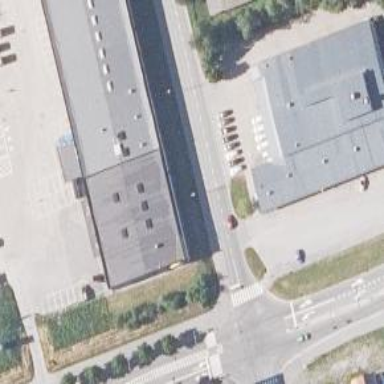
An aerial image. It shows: White commercial building.